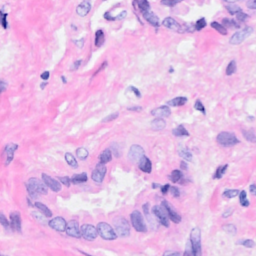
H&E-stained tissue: Breast